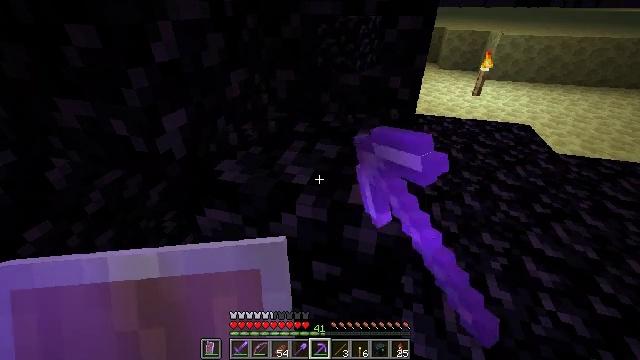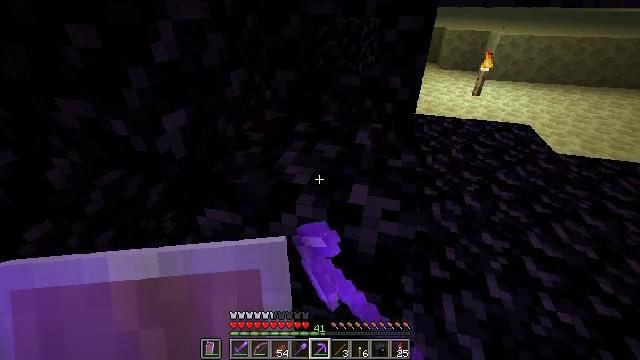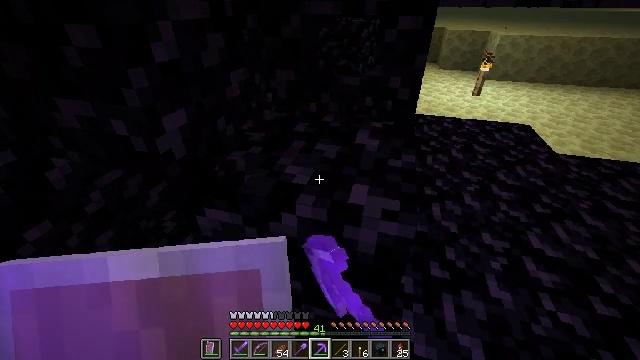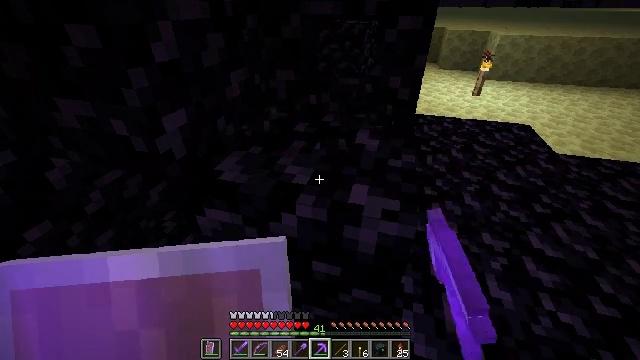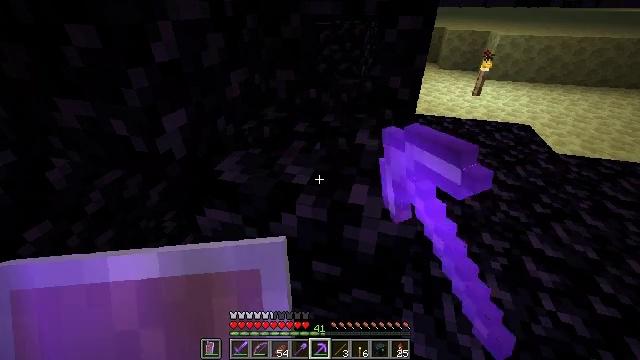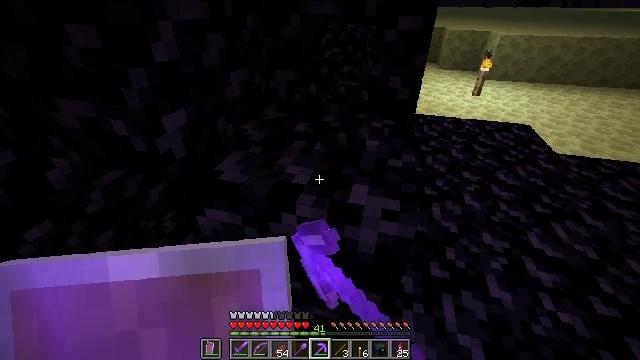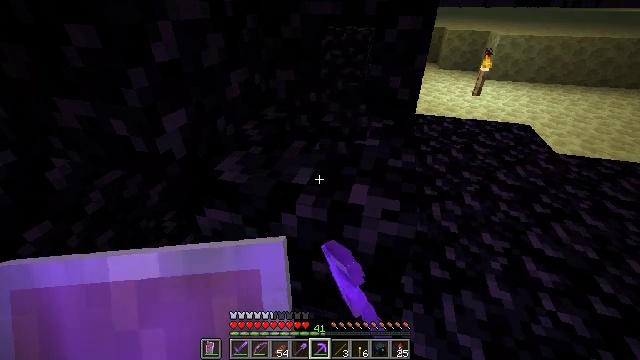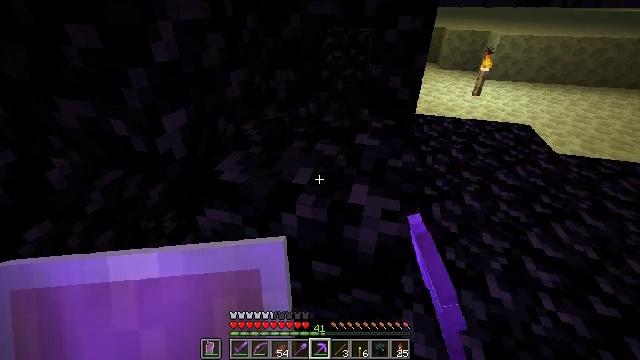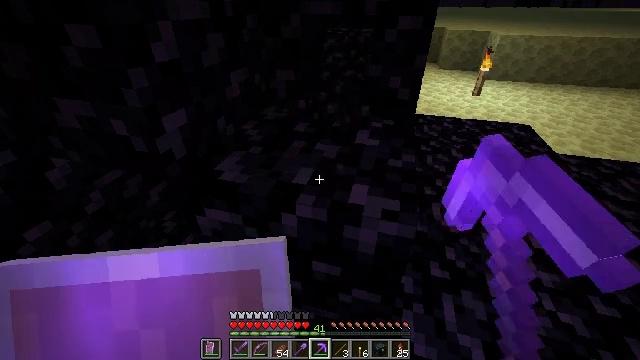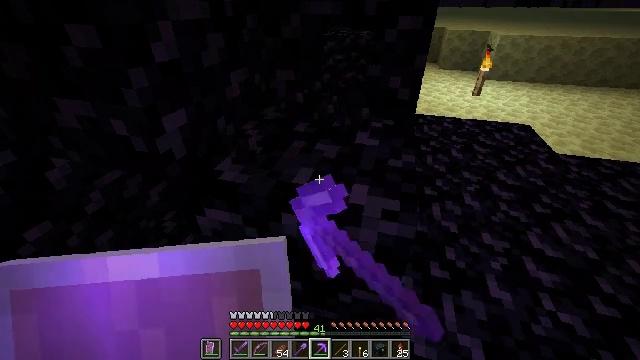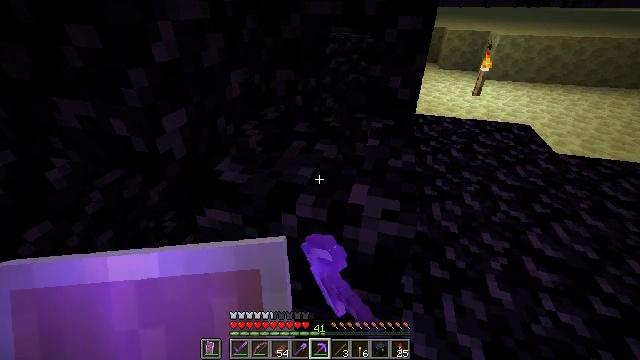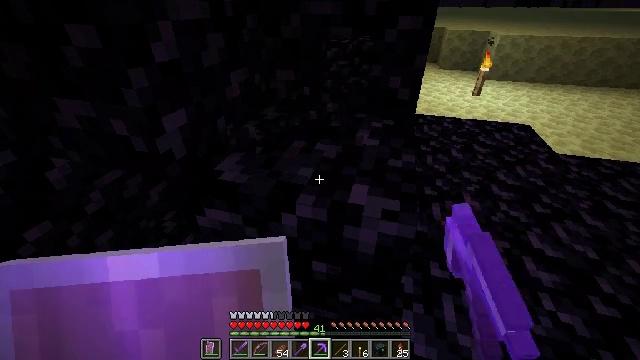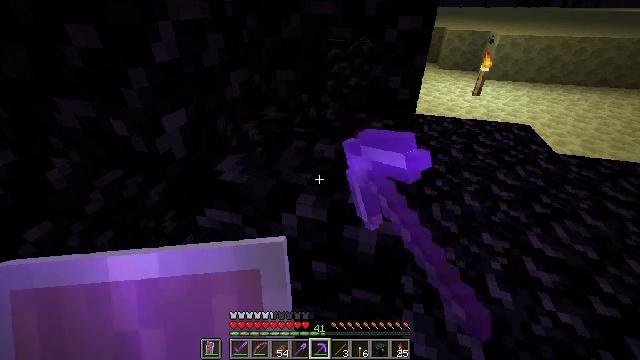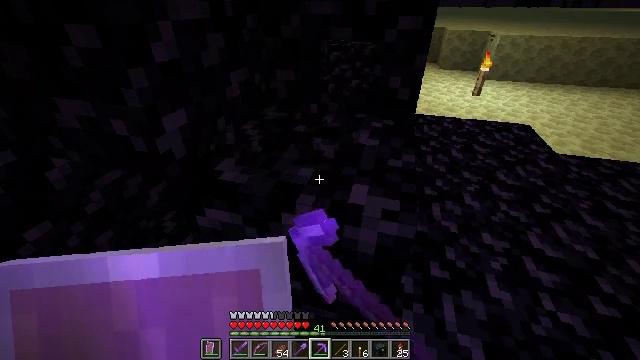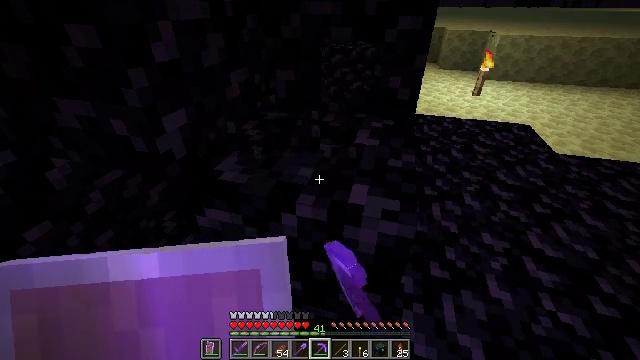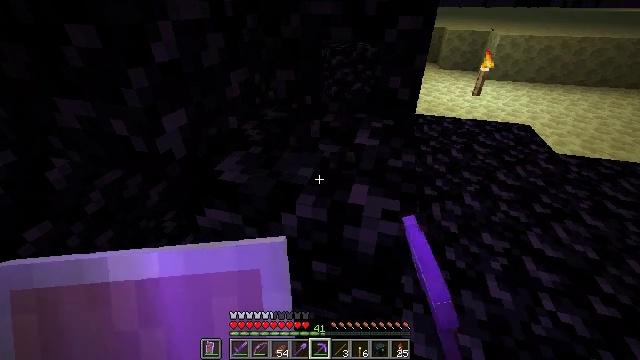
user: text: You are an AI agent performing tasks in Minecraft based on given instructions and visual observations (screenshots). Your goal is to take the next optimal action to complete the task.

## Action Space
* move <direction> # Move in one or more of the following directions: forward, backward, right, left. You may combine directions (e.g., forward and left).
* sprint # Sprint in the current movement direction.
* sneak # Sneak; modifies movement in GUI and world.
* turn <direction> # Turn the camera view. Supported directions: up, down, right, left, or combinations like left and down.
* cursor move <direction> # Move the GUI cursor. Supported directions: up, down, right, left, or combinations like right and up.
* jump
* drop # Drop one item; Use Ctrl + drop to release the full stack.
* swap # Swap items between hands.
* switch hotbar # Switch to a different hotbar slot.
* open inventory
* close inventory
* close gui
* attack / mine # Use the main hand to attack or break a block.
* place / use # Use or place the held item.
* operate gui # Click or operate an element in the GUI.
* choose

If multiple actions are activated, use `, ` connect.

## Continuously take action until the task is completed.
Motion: motion action
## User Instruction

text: Collect obsidian for crafting.
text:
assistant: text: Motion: attack / mine
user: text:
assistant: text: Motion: attack / mine
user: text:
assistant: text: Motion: attack / mine
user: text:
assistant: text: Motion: attack / mine
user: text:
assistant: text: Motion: attack / mine
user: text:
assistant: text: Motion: attack / mine
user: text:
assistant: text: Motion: attack / mine
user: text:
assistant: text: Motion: attack / mine
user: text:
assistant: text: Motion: attack / mine
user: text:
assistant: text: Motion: attack / mine
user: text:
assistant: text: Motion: attack / mine
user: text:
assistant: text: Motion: attack / mine
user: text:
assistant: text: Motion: attack / mine
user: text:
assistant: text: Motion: attack / mine
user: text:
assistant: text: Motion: attack / mine
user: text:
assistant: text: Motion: attack / mine
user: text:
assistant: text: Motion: attack / mine
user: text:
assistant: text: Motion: attack / mine
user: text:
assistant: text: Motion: attack / mine
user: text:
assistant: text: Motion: attack / mine
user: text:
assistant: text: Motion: attack / mine
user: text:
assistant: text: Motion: attack / mine
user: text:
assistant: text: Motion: attack / mine
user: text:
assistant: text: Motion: attack / mine
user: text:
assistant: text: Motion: attack / mine
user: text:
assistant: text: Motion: attack / mine
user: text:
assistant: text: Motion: attack / mine
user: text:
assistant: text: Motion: attack / mine
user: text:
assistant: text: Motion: attack / mine
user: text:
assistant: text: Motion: attack / mine